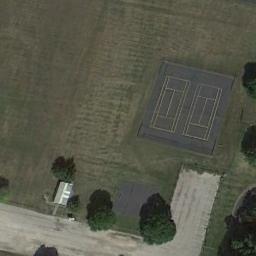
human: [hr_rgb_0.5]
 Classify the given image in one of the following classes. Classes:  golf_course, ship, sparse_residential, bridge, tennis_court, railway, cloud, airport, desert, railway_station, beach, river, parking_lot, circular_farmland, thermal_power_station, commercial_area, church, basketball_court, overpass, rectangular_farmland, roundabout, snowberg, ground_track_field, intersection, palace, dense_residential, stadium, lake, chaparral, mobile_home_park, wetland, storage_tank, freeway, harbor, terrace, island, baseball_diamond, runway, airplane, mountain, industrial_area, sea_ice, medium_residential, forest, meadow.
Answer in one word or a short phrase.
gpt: tennis_court